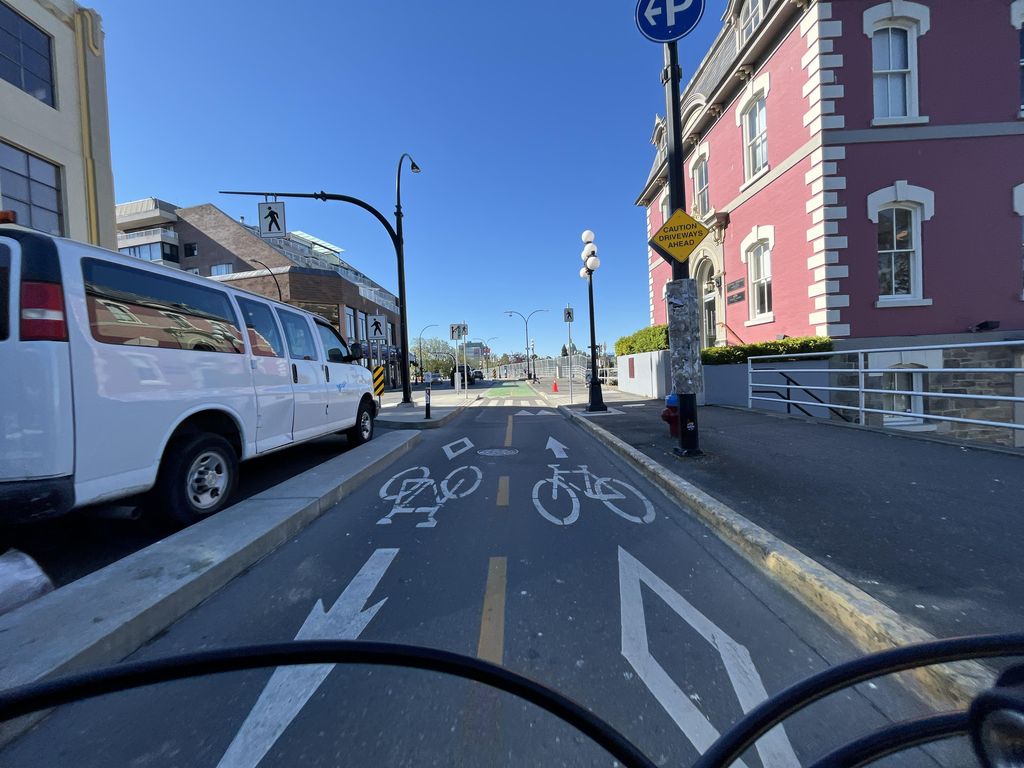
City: victoria